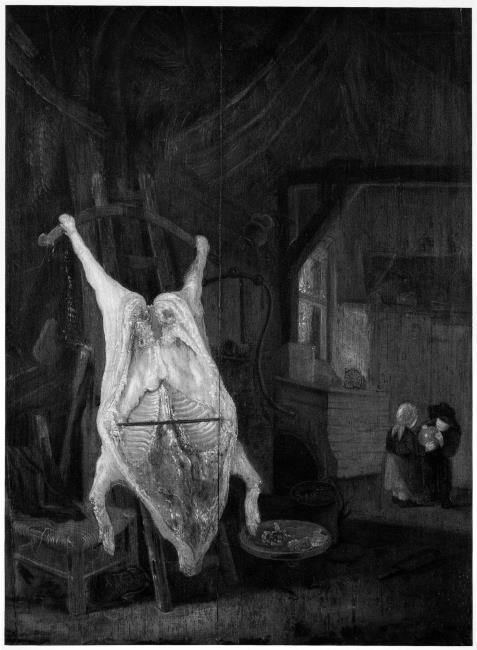
Title: Slaughtered pig in a stable with two children playing
Artist: after Isaac van Ostade
Earliest date: 1642
Latest date: 1642
Genre: painting
Iconography: cattle
Keywords: stable interior, carcass (animal body), child, playing, bladder (animal component), pump, ladder, window, chair, workbench, genre